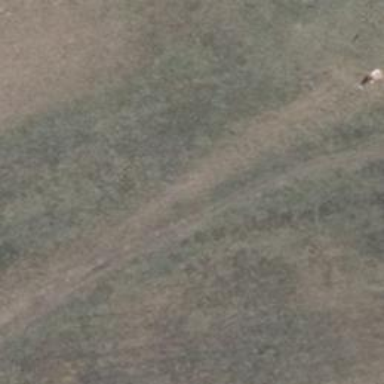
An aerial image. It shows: Grassy path.